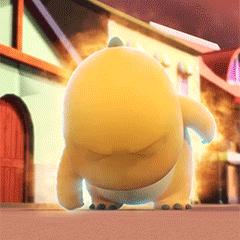
Label: nailong